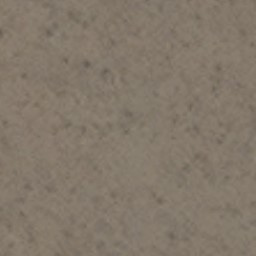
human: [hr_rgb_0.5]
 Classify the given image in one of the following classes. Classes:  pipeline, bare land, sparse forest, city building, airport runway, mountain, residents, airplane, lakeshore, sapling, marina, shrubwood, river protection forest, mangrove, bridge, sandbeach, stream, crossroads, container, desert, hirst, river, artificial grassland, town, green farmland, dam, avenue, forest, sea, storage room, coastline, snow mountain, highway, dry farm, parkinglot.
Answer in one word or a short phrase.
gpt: bare land